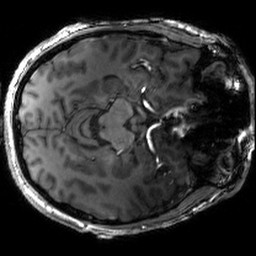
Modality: T1w
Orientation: axial
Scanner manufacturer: siemens
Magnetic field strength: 6.98 T
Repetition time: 1.8 s
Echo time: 0.00297 s